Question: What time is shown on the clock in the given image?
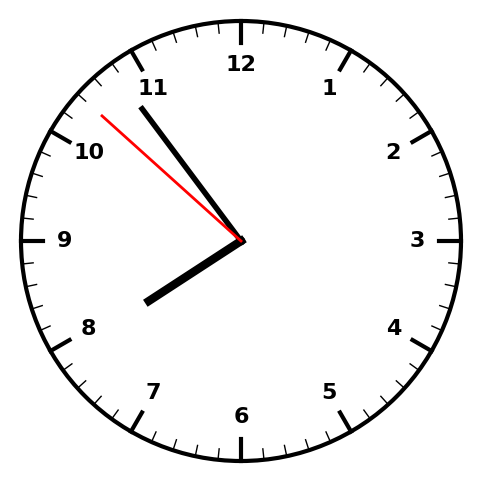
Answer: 07:53:52